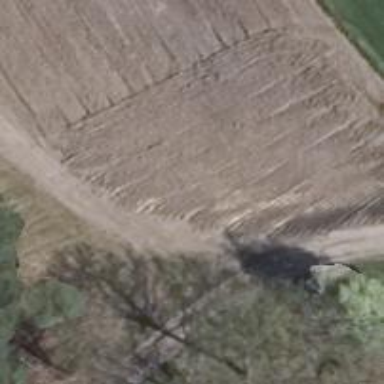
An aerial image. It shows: Sandy track with grade5 tracktype.